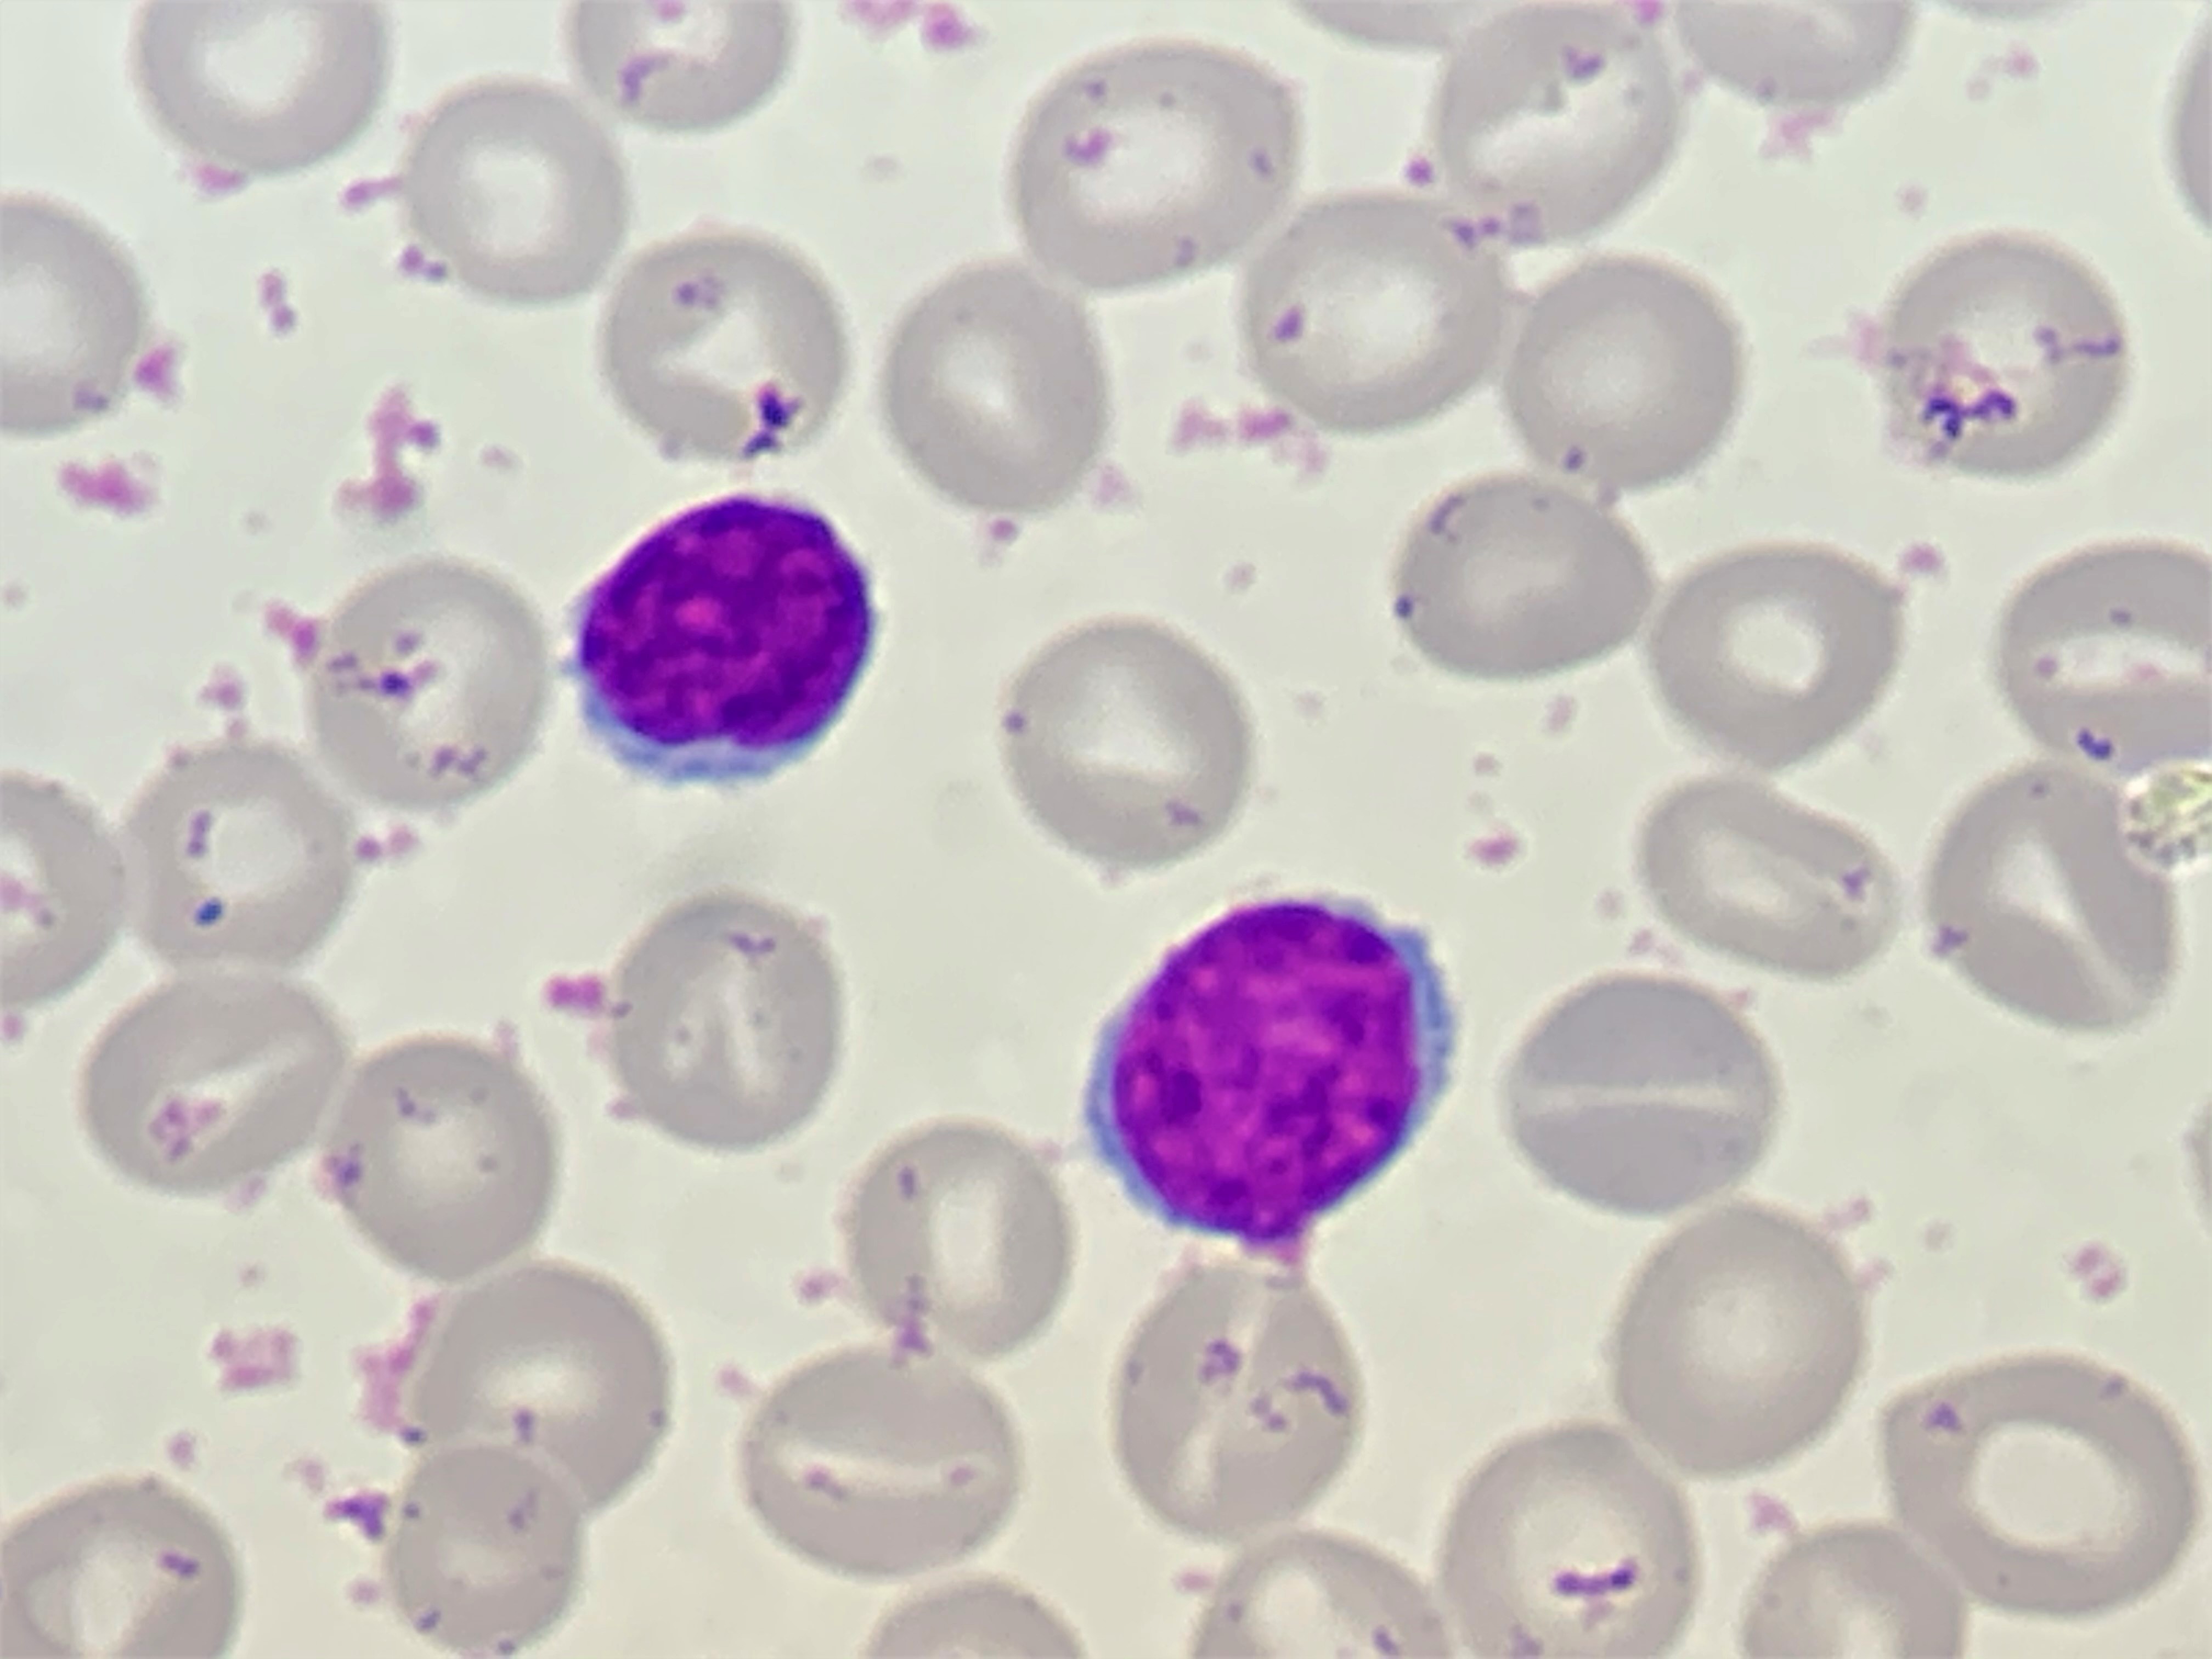
Cell type: LYMPHOCYTES